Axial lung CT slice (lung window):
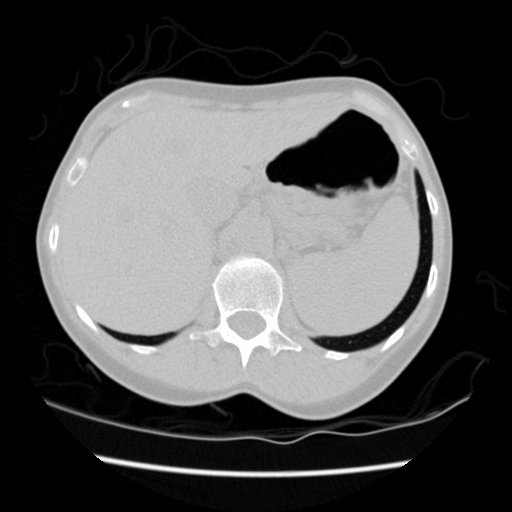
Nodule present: no